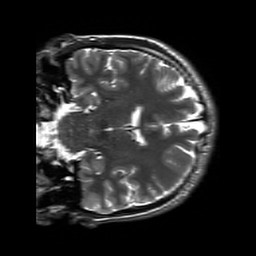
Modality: T2w
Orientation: coronal
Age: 29
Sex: male
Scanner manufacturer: siemens
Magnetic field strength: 3 T
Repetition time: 8.53 s
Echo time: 0.091 s